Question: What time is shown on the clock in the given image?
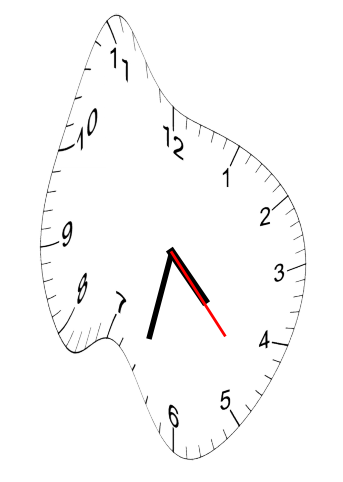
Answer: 04:32:23